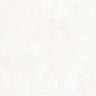
Metastatic tissue present: no